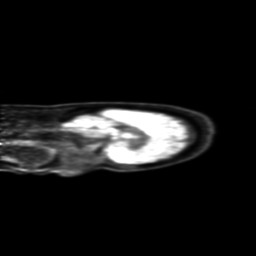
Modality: PET
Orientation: sagittal
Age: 34
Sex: male
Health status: ill